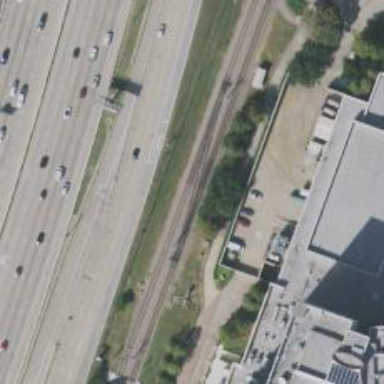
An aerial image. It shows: Light rail railway system with contact lines for electrification.